Question: Unfortunately Stripe does not issue its own invoices for US accounts as per the following documentation:
<URL>
Therefore it is harder to bulk reconcile processing fees and payouts in the US than in the EU.
Some accountants suggest to use the information summed up under Balances > Payouts > Payout (item)

It would indeed be convenient to collect the fees via the payout object however the API doesn't seem to include processing fees in:
<URL>
Here are some of the line items that our monthly Tax invoice contains in the EU:
- Stripe Processing Fees- Refunded Fees- Dispute Fees- Dispute Fees Refunded- Chargeback Protection Stripe Fees- Radar Stripe Fees...
How to list all the fees charged by Stripe via API for accounting purpose?
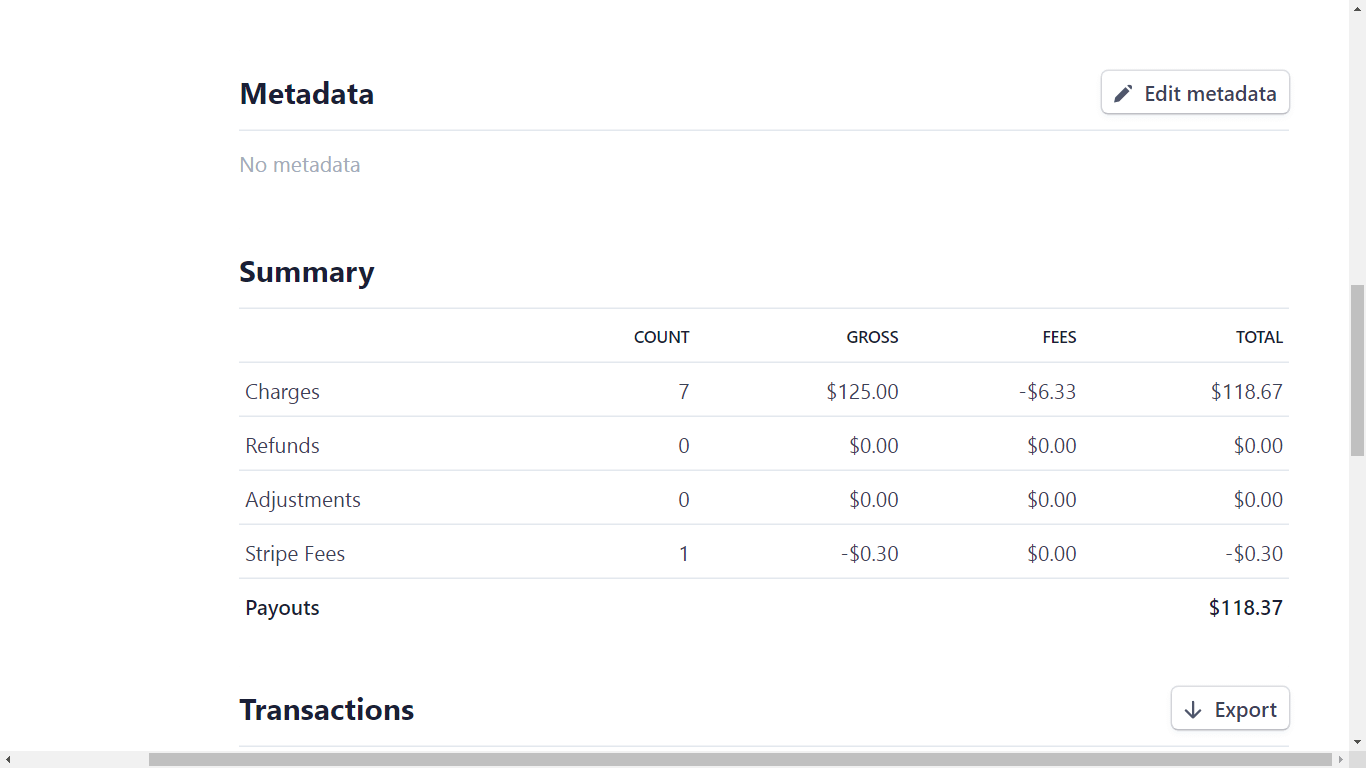
Answer: The section about <URL>.
'''
$stripe = new \Stripe\StripeClient(
'sk_................'
);
try{
$transactions = $stripe->balanceTransactions->all(array(
'limit' => 100,
//'type' => 'stripe_fee',
));
}
catch(Stripe\Error\Base $e) {
//echo $e->getMessage();
}
'''
'''
{
"id": "txn_1AznDOBVdKJBvdqlJZmzAT6P",
"object": "balance_transaction",
"amount": 406,
"available_on": <PHONE>,
"created": <PHONE>,
"currency": "eur",
"description": null,
"exchange_rate": null,
"fee": 37,
"fee_details": [
{
"amount": 37,
"application": null,
"currency": "eur",
"description": "Stripe processing fees",
"type": "stripe_fee"
}
],
"net": 369,
"reporting_category": "charge",
"source": "ch_1AznDOBVdKJBvdqlKp5lunlU",
"status": "available",
"type": "charge"
}
'''
Webhooks can be setup for all the relevant datapoints in order to fetch balance information.
If the type is "stripe_fee" get the amount directly from the field "amount" otherwise from "fee" or "fee_details"
If connected accounts are used the process also requires to use the connected "account_ids" for fetching data.
- <URL>